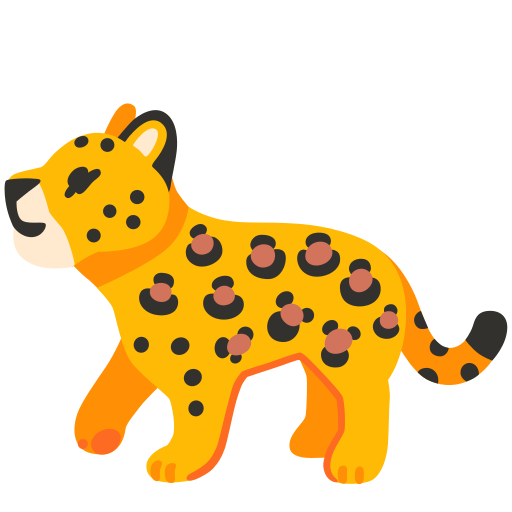
Emoji: 🐆